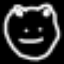
Label: frog